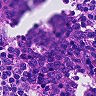
Metastatic tissue present: no